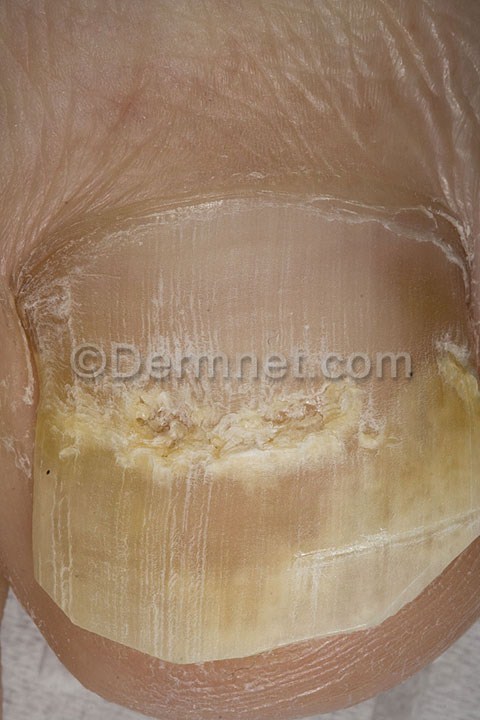
Disease: Nail Fungus and other Nail Disease